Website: home-depot
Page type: delivery-shipping
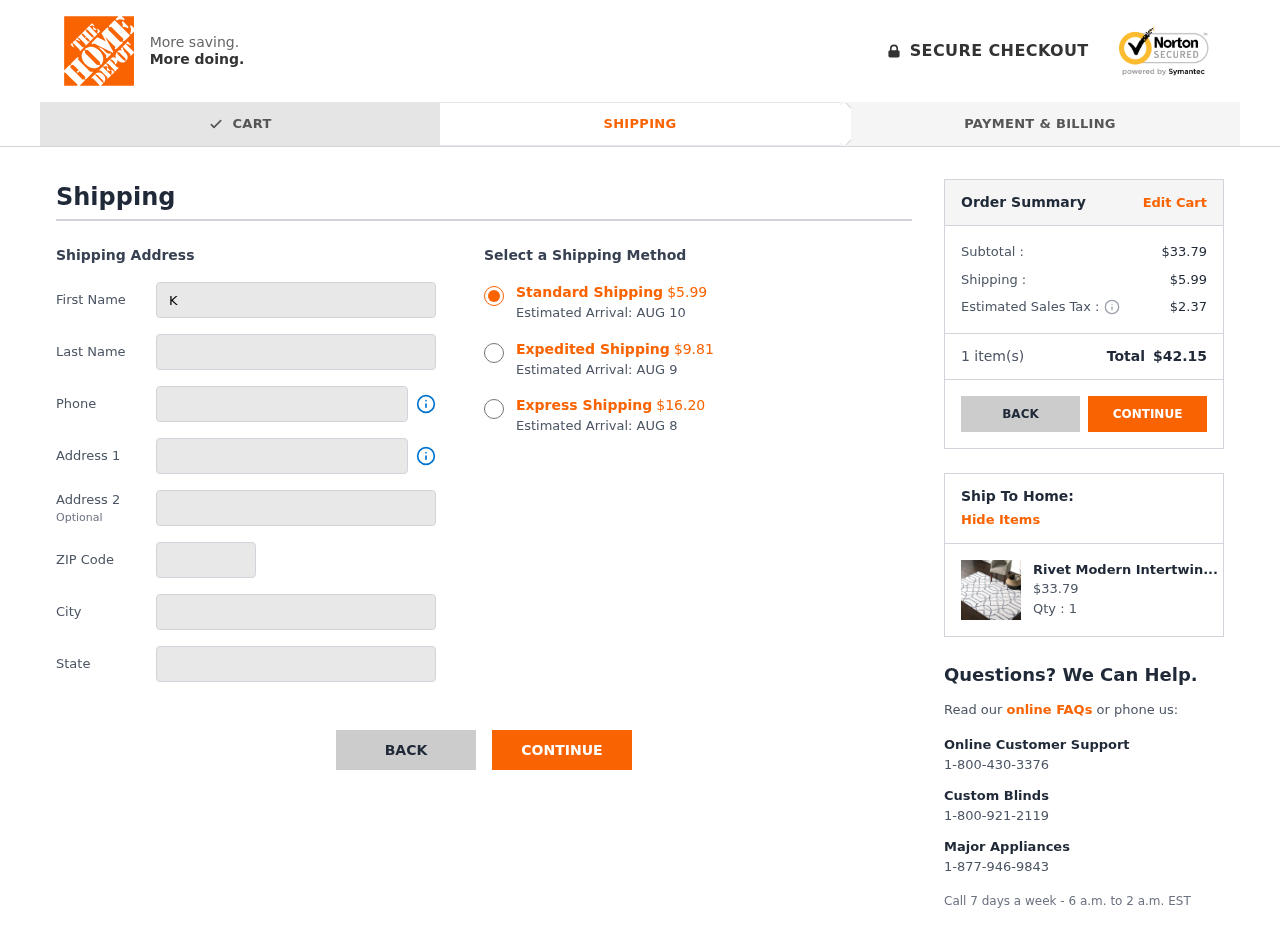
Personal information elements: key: PII_CITY
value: Port Lucasland
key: PII_FIRSTNAME
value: Karen
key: PII_LASTNAME
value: Zhang
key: PII_PHONE
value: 8718992924
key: PII_POSTCODE
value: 16951
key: PII_STATE
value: North Dakota
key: PII_STREET
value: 8823 Charles Corner
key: PII_STREET2
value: Apt. 130
Product elements: key: PRODUCT1_NAME
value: Rivet Modern Intertwined Wool Rug, 5' x 8', Silver
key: PRODUCT1_PRICE
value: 33.79
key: PRODUCT1_QUANTITY
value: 1
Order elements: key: ORDER_SHIPPING_COST_STANDARD
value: $5.99
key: ORDER_DELIVERY_DATE
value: AUG 10
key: ORDER_SHIPPING_COST_EXPEDITED
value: $9.81
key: ORDER_DELIVERY_DATE_EXPEDITED
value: AUG 9
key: ORDER_SHIPPING_COST_EXPRESS
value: $16.20
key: ORDER_DELIVERY_DATE_EXPRESS
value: AUG 8
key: ORDER_SUBTOTAL
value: $33.79
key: ORDER_SHIPPING_COST
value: $5.99
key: ORDER_TAX
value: $2.37
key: ORDER_NUM_ITEMS
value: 1
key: ORDER_TOTAL
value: $42.15